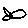
Label: fish